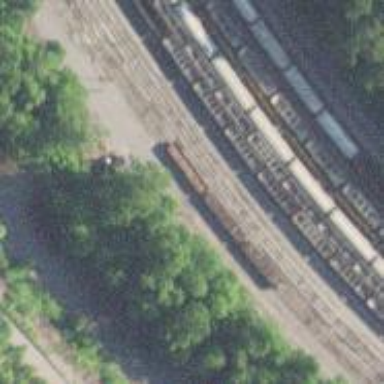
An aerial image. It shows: Railway spur service.